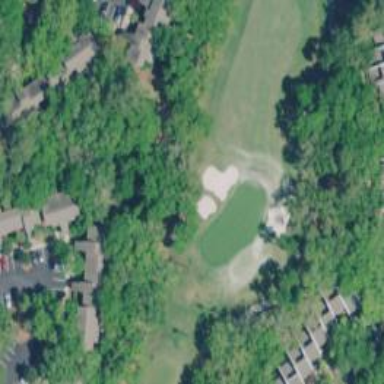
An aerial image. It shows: View of golf hole.